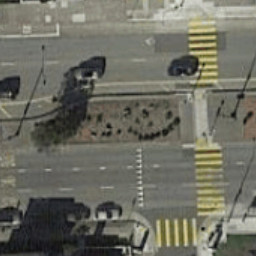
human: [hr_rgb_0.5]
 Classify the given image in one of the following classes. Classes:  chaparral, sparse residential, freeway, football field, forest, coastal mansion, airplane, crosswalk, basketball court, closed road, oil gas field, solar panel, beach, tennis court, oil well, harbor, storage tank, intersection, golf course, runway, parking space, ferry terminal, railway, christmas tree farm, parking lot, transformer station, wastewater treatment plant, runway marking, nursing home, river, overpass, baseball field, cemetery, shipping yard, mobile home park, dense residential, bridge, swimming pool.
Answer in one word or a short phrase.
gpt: crosswalk